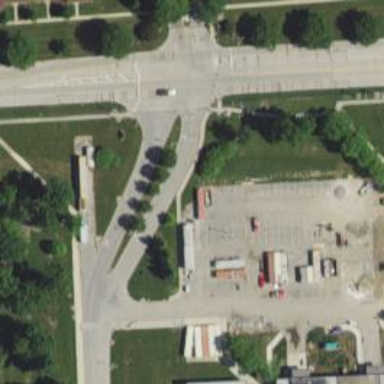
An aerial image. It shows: Service road with separate sidewalk.